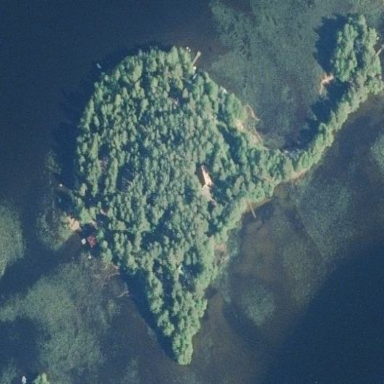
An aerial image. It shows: Islet covered with woodland.